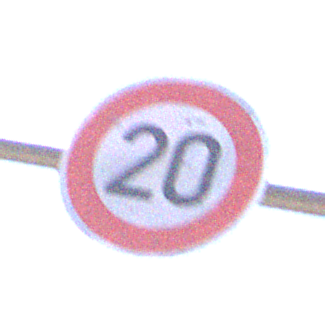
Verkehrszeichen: Geschwindigkeit20
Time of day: Midday
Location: Outdoor (Nature)
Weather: Clear
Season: NotSpecified
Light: Natural